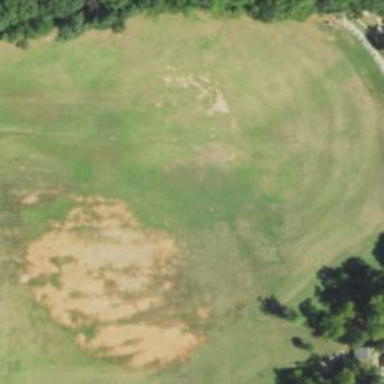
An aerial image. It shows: Golf driving range on grassy leisure land.